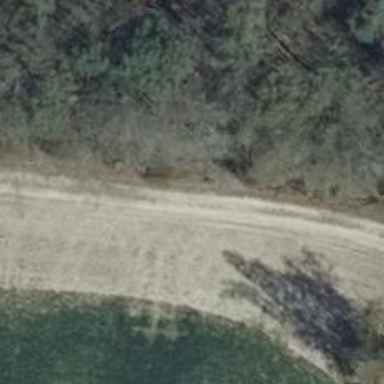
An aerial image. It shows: Dirt track with grade 3 tracktype.